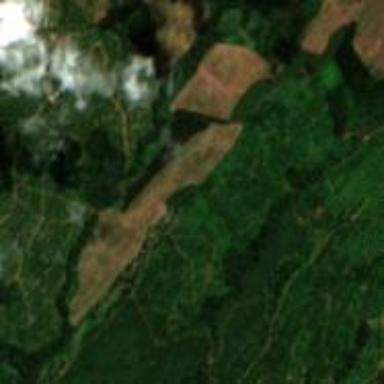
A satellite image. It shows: Evergreen orchard filled with broadleaved macadamia trees.